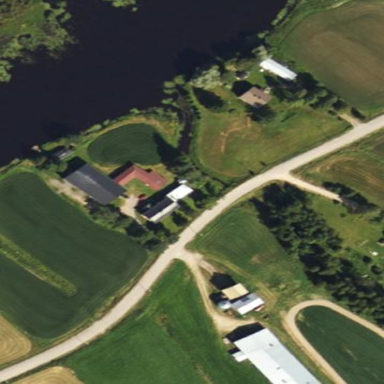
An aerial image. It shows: Farmyard area.